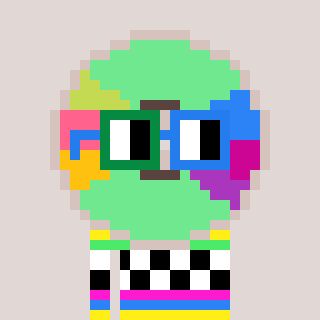
a pixel art character with square green and blue glasses, a cd-shaped head and a grayscale-colored body on a warm background